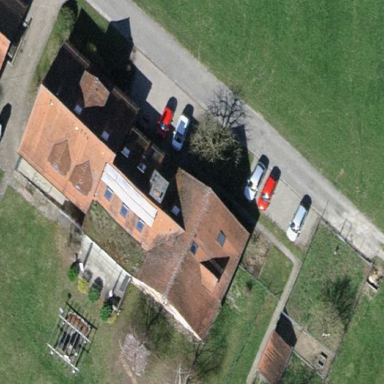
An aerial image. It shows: Farmyard area.